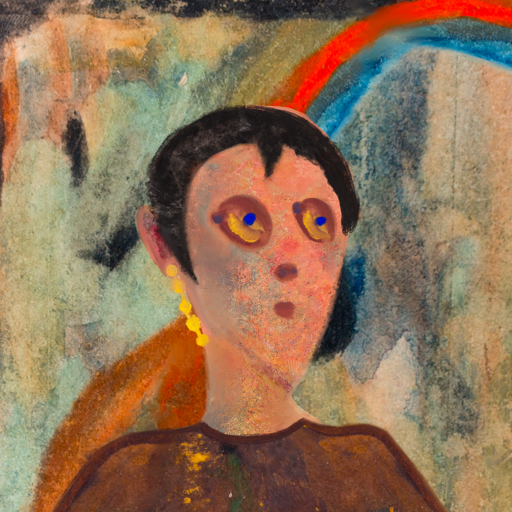
Background: Childish, Head And Neck Side: Irani, Face Side: Mother_And_Son_Son, Bust: Comrade, Hair Side: Roy_Bahadur, Head Accessory: Blank, Second Necklace: Blank, Necklace: Blank, Baby: Blank